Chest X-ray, AP view. Patient: 40 years old, sex M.
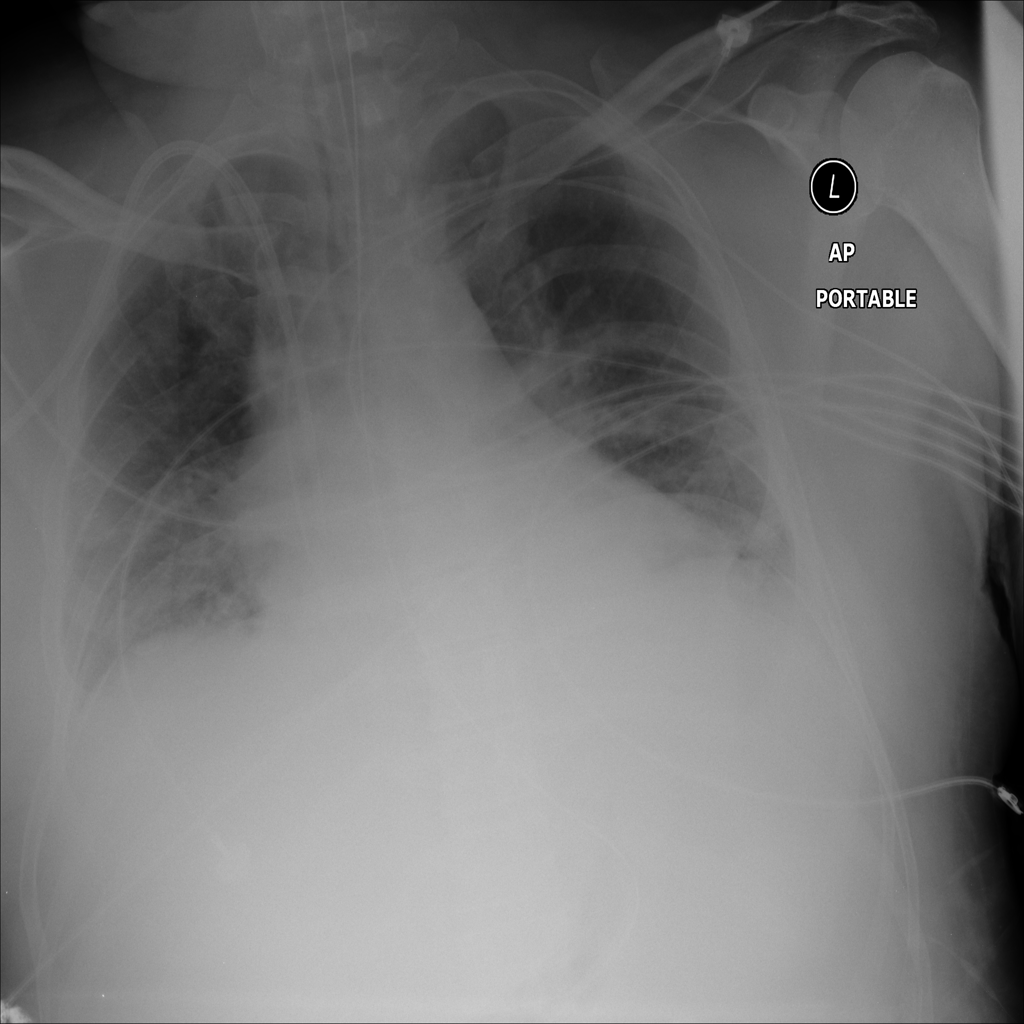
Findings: No Finding